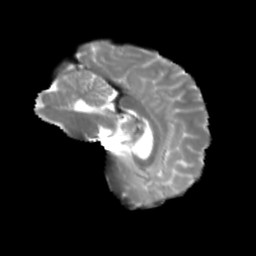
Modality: T2w
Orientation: sagittal
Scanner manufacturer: siemens
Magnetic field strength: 3 T
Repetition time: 4 s
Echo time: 0.0594 s